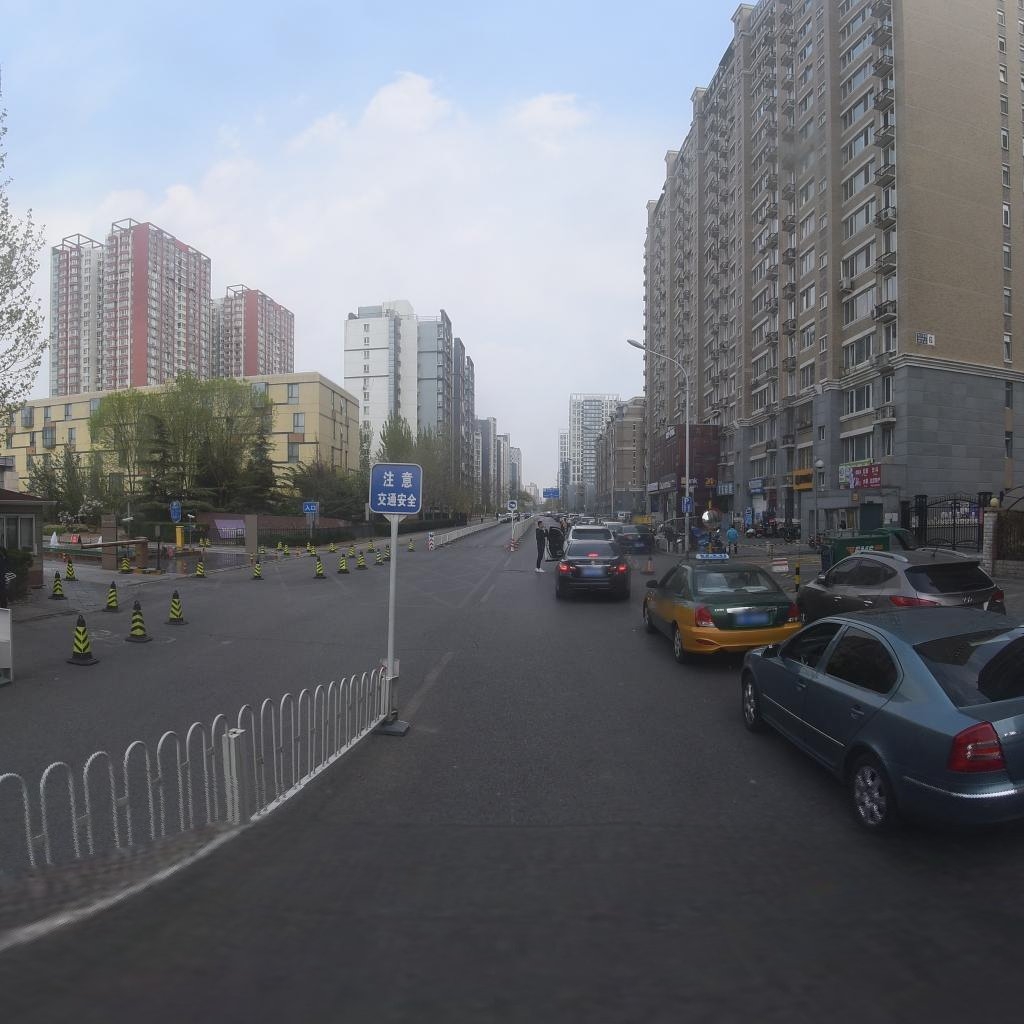
Region: Chaoyang
Road damage annotations: transverse crack